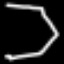
Label: octagon